Aerial crown-view tile of a tropical tree (Barro Colorado Island, Panama), acquired 20240716:
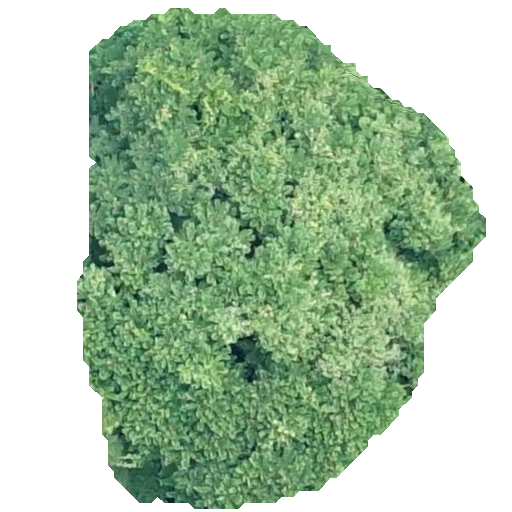
Species: Jacaranda copaia
GBIF accepted scientific name: Jacaranda copaia
Crown area: 238.045 m²